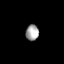
Tissue: lung
Cell type: T cells
Senescence score: 0.1901
Nuclear area (px): 204
Mean DAPI intensity: 162.48